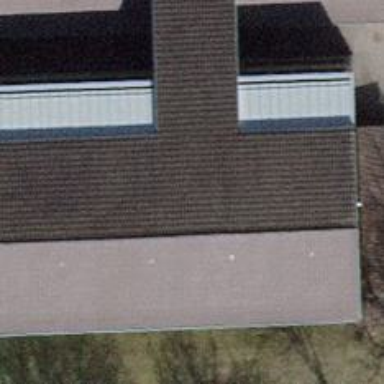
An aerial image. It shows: Kindergarten.